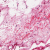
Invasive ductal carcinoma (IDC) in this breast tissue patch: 0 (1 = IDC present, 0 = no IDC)